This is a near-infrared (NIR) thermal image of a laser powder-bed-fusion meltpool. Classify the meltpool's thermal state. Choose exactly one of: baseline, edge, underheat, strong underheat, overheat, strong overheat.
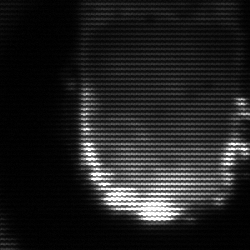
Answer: baseline